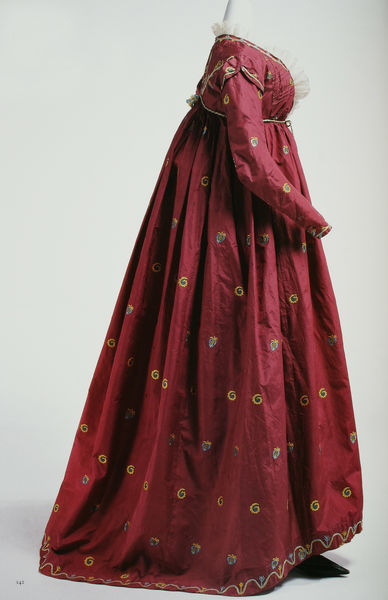
Titel: Kleid (Hemdkleid)
Standort: Kyoto (Japan)
Institution: Kyoto Costume Institute
Schlagwörter: blau, schatten, weiß, gelb, grün, blume, blumen, brust, busen, elegant, frau, grau, kleid, licht, profil, schwarz, blüten, dame, gürtel, rot, fest, mode, muster, ornament, alt, hemd, arm, arme, falten, kragen, lang, spitze, weit, ärmel, bestickt, gewand, gold, kostüm, mantel, stickerei, stoff, kind, klassizismus, saum, spitzen, borte, dekolletee, perlen, seide, schleppe, taille, japan, modell, schuhe, farbe, lila, violett, weis, bordüre, floral, robe, kordel, rüsche, rüschen, raffung, abendkleid, foto, fotografie, photographie, punkte, gemustert, kreise, tupfen, stiefel, gewirkt, schuh, puppe, photo, ausstellung, tracht, wappen, farbfoto, tageskleid, rötlich, kleiderständer, spitzenkragen, stickereien, gerafft, empire, gewebe, textil, spiralen, baumwolle, taft, bahnen, applikationen, bodenlang, cul de paris, laibchen, schnürung, kringel, rüschchen, figurine, lange ärmel, kyoto, textilkunst, abendrobe, kinderkleid, knitter, mannequin, gürtung, frauenkleid, manequin, armel, kapan, hohe taille, paspelierung, textiltextildesign, à la francaise, bodenlanf